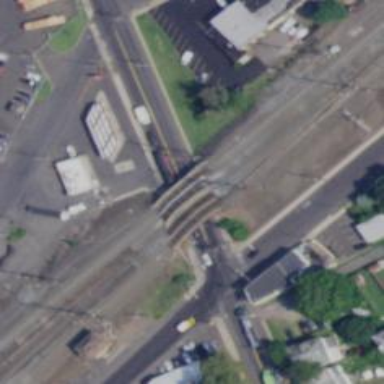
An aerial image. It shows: Bridge over electrified railway with contact line.